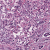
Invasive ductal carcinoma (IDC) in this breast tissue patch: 1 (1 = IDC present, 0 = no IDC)